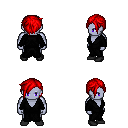
a pixel art fantasy rpg character, male body template, dark elf, purple skin, gray robe, gold greaves, red pixie cut hairstyle, black shoes, four views (front, back, left, right), 2x2 character sprite sheet, small pixel art, hard edges, no anti-aliasing